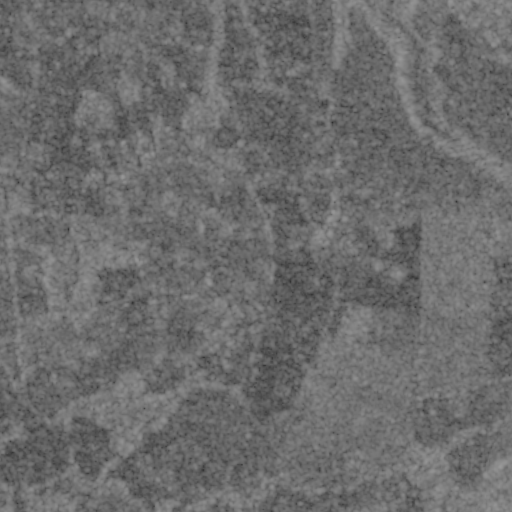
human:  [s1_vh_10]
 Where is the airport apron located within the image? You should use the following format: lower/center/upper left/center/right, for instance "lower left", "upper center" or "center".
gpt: The airport apron is located in the center of the image.
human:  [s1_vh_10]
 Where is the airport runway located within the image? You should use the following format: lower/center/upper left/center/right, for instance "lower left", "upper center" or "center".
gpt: The airport runway is located in the center of the image.
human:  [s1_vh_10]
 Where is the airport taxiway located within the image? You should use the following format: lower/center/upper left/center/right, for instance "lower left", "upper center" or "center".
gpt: The airport taxiway is located in the center of the image.
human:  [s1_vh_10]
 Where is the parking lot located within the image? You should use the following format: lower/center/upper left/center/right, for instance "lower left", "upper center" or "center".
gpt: There is no parking lot in the image.

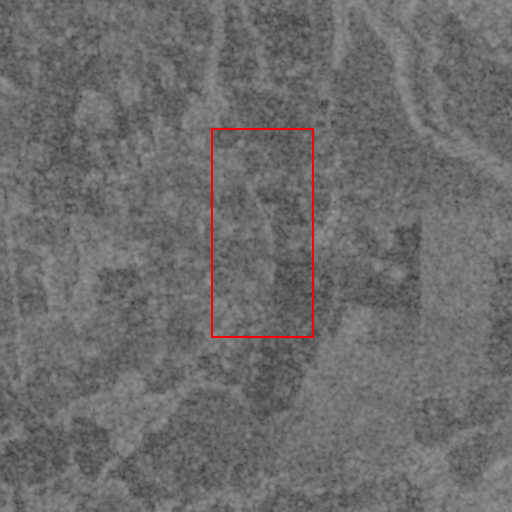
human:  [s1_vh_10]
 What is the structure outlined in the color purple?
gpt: There is no purple outline.
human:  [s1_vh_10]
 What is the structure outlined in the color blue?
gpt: There is no structure outlined in blue.